Interaction volume radius: 5 \u00c5
Interaction volume height: 35 \u00c5
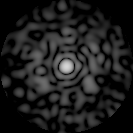
Disorder parameter: 0.8155